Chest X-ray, PA view. Patient: 32 years old, sex M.
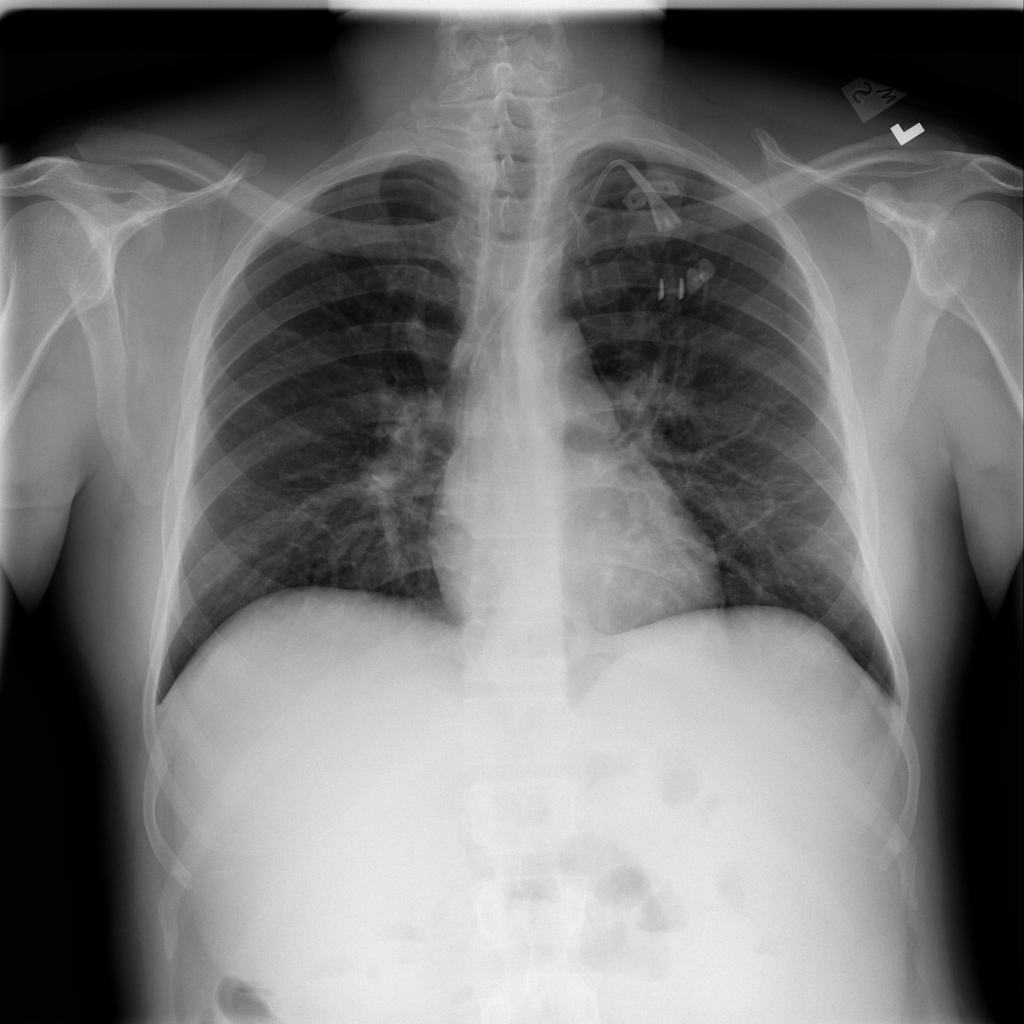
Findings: Atelectasis